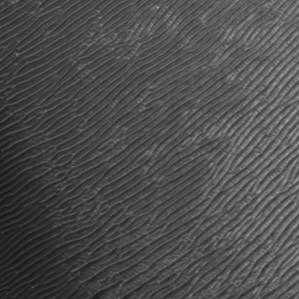
Label: frost